Question: I'm trying to define a custom control to import it to my main window, but when I do it, the control does not have the settings applied that I defined in the class.
This is the basic implementation:
A basic main script to start the app.
'''
import sys
from PySide2.QtWidgets import QApplication
from mainwindow import MainWindow
if __name__ == '__main__':
try:
app = QApplication(sys.argv)
mainWindow = MainWindow()
mainWindow.show()
app.exec_()
sys.exit(0)
except NameError:
print("Name error: ", sys.exc_info()[1])
except SystemExit:
print("Closing process...")
except Exception:
print(sys.exc_info()[1])
'''
The mainwindow class:
'''
from PySide2.QtWidgets import QMainWindow, QApplication
from widget import Widget
class MainWindow(QMainWindow):
def __init__(self):
super(MainWindow, self).__init__()
self.setGui()
def setGui(self):
self.setWindowTitle("Widget Test")
geometry = QApplication.desktop().availableGeometry(self)
self.setGeometry(0, 0, geometry.width() * 0.3, geometry.height() * 0.3)
widget = Widget()
self.setCentralWidget(widget)
'''
And the control:
'''
from PySide2.QtWidgets import QTextEdit
class Widget(QTextEdit):
def __init__(self):
super(Widget, self).__init__()
self.setWidget()
def setWidget(self):
editor = QTextEdit()
editor.setFont('Courier')
editor.setFontPointSize(12)
editor.setStyleSheet("QTextEdit "
"{padding-left:10; padding-top:30;padding-bottom:10; padding-right:10; "
"background:red;}")
'''
The output is this:
As you see the background of the control is white instead red as is defined at the class

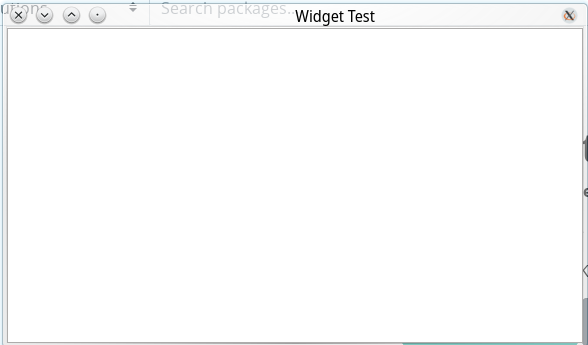
Answer: The problem is that you have applied the stylesheet to another widget that is also a QTextEdit but is a local variable. You have to apply the changes to the same class:
'''
class Widget(QTextEdit):
def __init__(self):
super(Widget, self).__init__()
self.setFont("Courier")
self.setFontPointSize(12)
self.setStyleSheet(
"QTextEdit "
"{padding-left:10; padding-top:30;padding-bottom:10; padding-right:10; "
"background:red;}"
)
'''